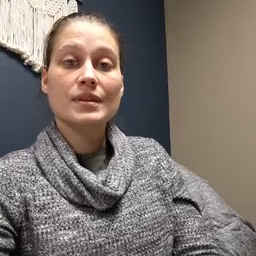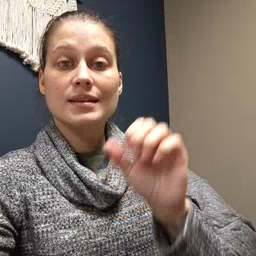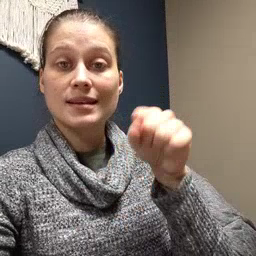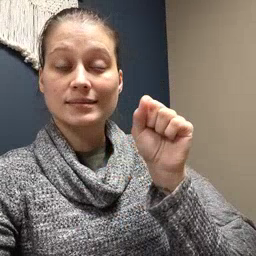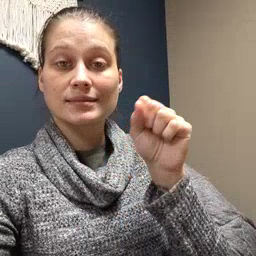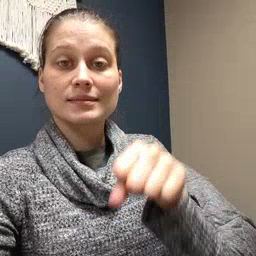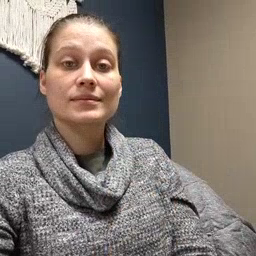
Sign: yes